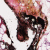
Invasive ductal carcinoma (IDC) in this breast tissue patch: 0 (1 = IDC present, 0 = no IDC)